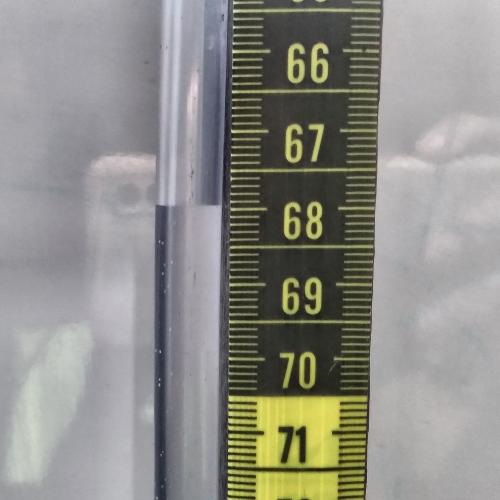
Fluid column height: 67.9 cm